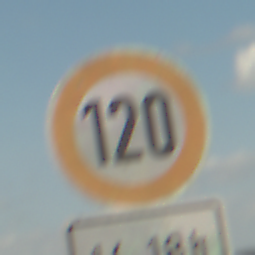
Verkehrszeichen: Geschwindigkeit120
Zusatzzeichen unten: ZeitangabenOhneBeschraenkungAufWochentage1
Umgebung: Outdoor, Beach
Tageszeit: Midday
Wetter: PartlyCloudy
Licht: Natural
Jahreszeit: NotSpecified
Kontrast: HighContrast